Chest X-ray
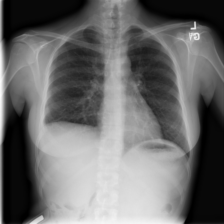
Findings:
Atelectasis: negative
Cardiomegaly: negative
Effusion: negative
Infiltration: negative
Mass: negative
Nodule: negative
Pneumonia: negative
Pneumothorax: negative
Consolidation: negative
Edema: negative
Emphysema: negative
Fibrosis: negative
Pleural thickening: negative
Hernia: negative